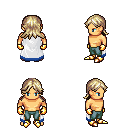
a pixel art fantasy rpg character, male body template, human, tanned skin, white trimmed cape, teal pants, white blonde loose hair, gold gloves, gold boots, four views (front, back, left, right), 2x2 character sprite sheet, small pixel art, hard edges, no anti-aliasing